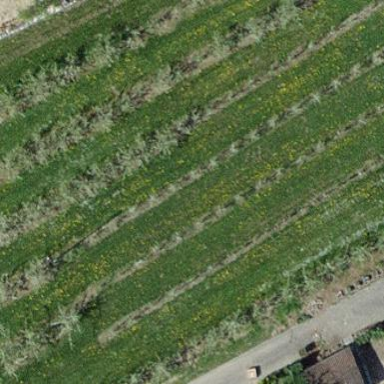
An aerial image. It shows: Orchard.